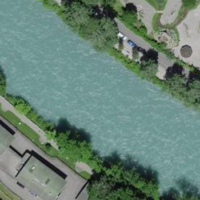
EUNIS habitat code: 55
Species observed at this site:
Corvus corone
Prunus spinosa
Cornus sanguinea
Corylus avellana